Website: home-depot
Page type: review-order
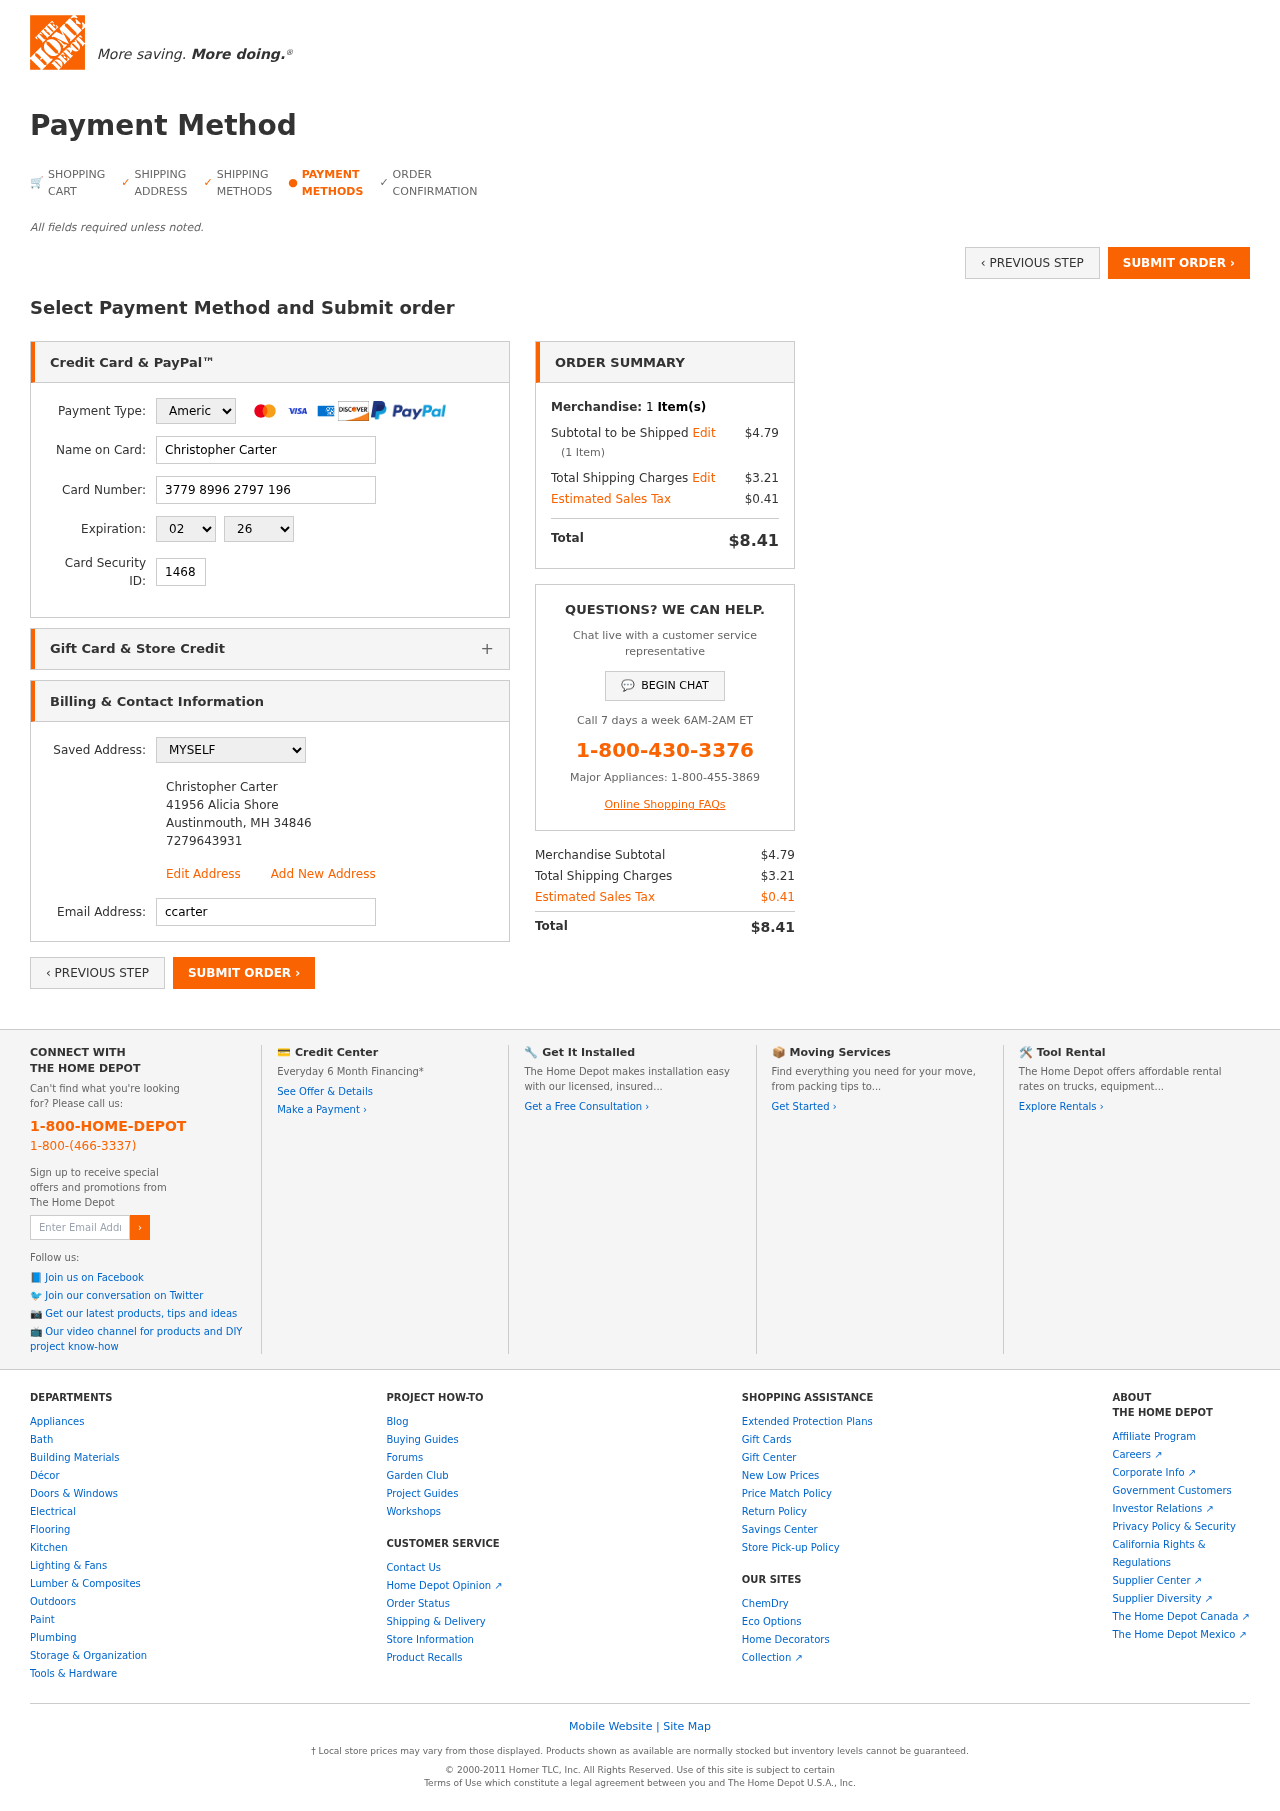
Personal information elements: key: PII_CARD_CVV
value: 1468
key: PII_CARD_EXPIRY_MONTH
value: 02
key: PII_CARD_EXPIRY_YEAR
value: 26
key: PII_CARD_NUMBER
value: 3779 8996 2797 196
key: PII_CARD_TYPE
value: American Express
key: PII_EMAIL
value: ccarter@hotmail.com
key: PII_FULLNAME
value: Christopher Carter
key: PII_FULLNAME2
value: Christopher Carter
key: PII_STREET2
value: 41956 Alicia Shore
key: PII_CITY2
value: Austinmouth
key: PII_STATE_ABBR2
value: MH
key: PII_POSTCODE2
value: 34846
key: PII_PHONE2
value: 7279643931
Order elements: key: ORDER_NUM_ITEMS
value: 1
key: ORDER_SUBTOTAL
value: $4.79
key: ORDER_NUM_ITEMS2
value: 1
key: ORDER_SHIPPING_COST
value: $3.21
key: ORDER_TAX
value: $0.41
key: ORDER_TOTAL
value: $8.41
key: ORDER_SUBTOTAL2
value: $4.79
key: ORDER_SHIPPING_COST2
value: $3.21
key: ORDER_TAX2
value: $0.41
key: ORDER_TOTAL2
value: $8.41